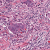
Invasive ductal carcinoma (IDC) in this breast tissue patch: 1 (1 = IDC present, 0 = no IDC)